Question:
I can not use this machine via proxmox's console, because there are both console and tty, I confirmed that this problem came after dist-upgrade!
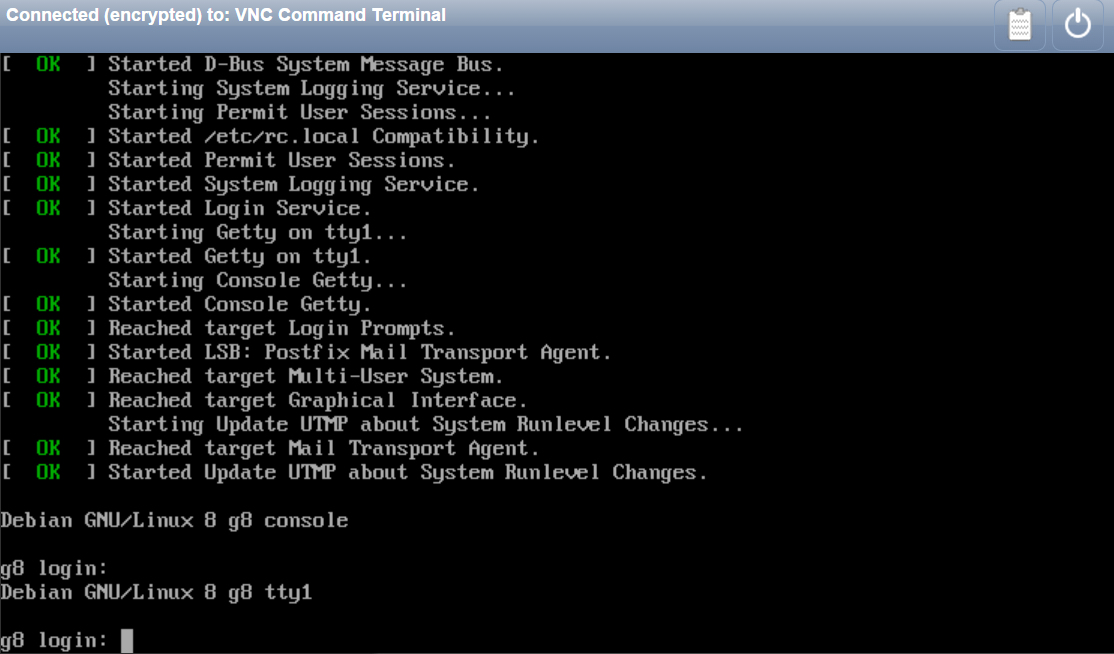
Answer: I just fix this by removing:
/etc/systemd/system/getty.target.wants/getty@tty1.service
and it now tty1 is gone. Still don't know if it will breaks anything.